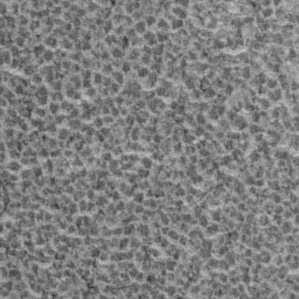
Label: frost